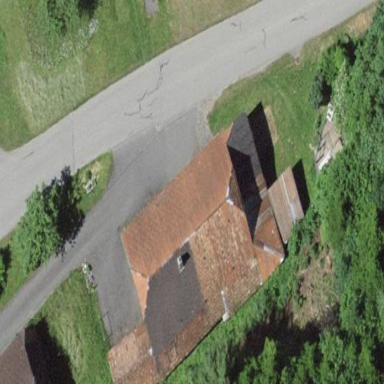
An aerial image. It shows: Farm building.